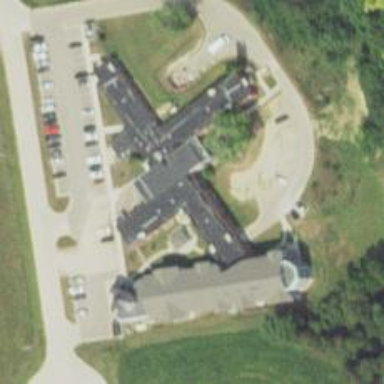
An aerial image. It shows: Nursing home.